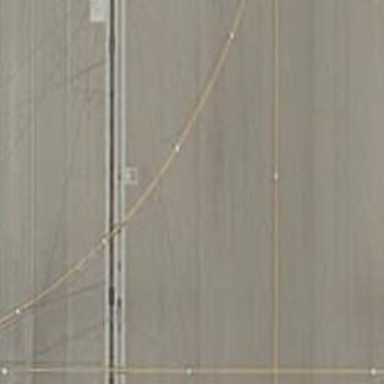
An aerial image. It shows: Image of taxiway at airport.